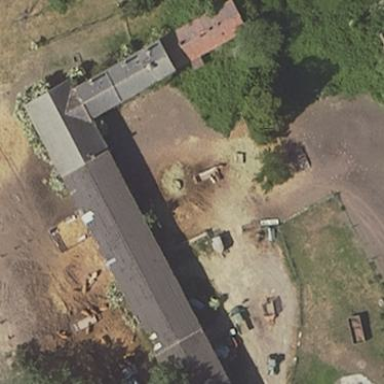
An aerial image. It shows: Shed.